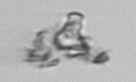
Label: detritus_transparent